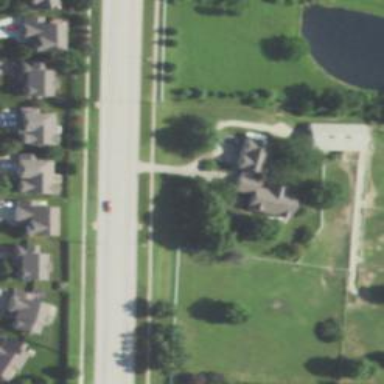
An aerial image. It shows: Driveway leading to service road.